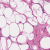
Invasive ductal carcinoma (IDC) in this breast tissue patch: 0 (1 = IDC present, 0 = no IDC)